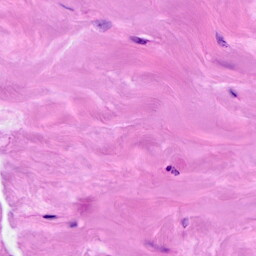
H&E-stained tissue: Breast